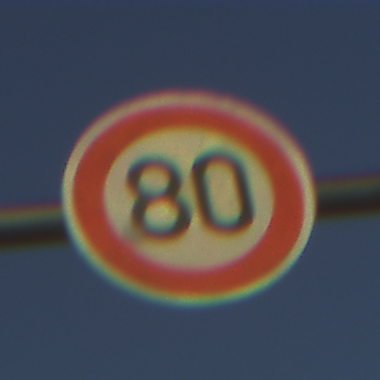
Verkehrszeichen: Geschwindigkeit80
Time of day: SunriseSunset
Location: Outdoor (Nature)
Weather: Clear
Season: NotSpecified
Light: Natural